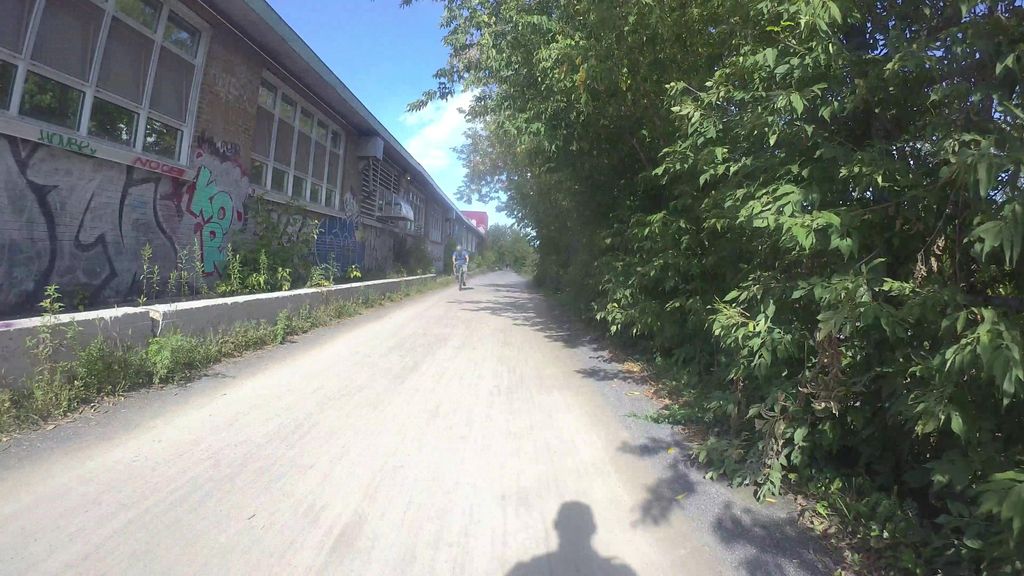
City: montreal